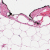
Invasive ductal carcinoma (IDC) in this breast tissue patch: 0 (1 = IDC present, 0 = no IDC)